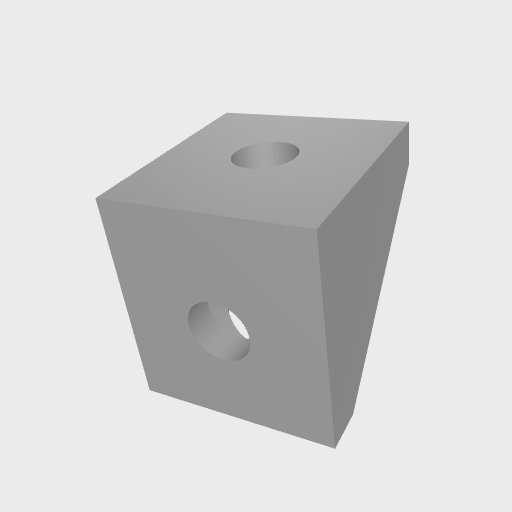
Part: GussetedAngleMount1-1